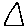
Label: triangle